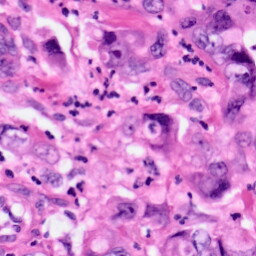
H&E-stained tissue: Pancreatic